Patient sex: F
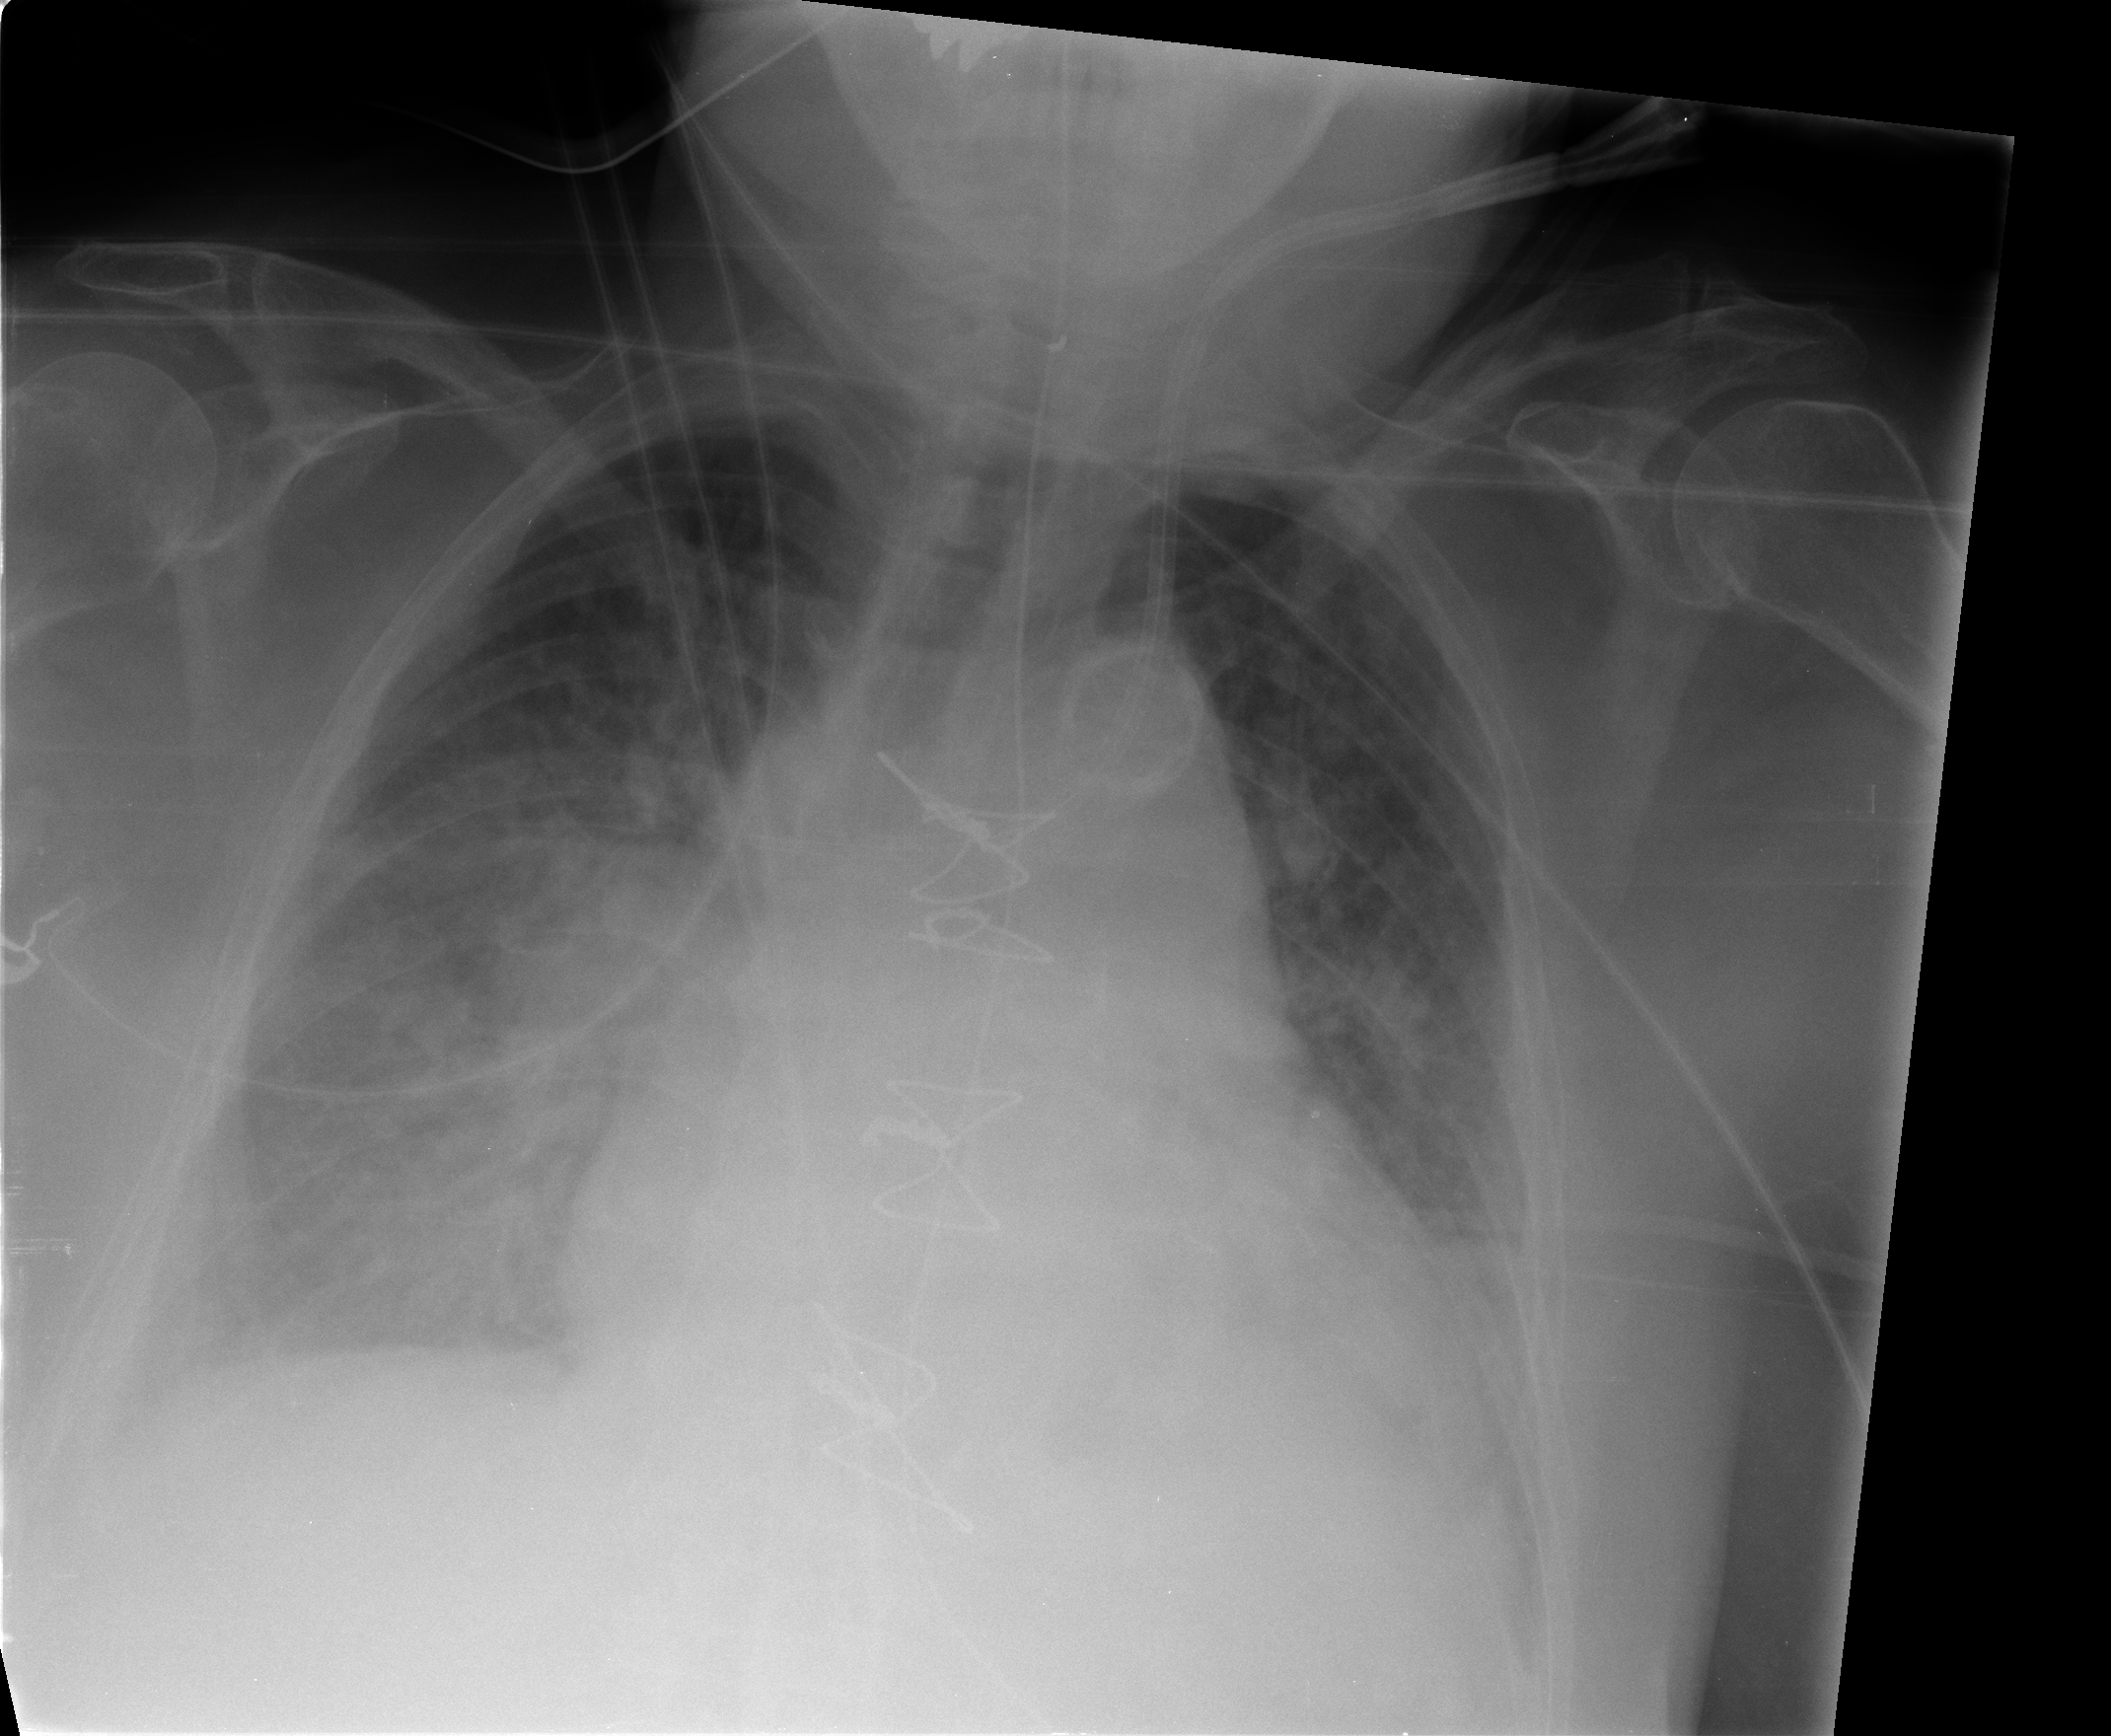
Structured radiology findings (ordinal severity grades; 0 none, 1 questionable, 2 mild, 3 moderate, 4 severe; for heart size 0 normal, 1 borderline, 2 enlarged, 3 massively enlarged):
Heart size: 2
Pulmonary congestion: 3
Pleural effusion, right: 0
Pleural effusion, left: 2
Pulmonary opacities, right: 2
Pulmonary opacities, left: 2
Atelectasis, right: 0
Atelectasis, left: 0